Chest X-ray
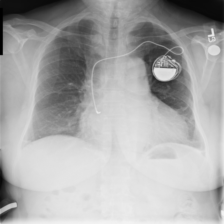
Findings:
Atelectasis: positive
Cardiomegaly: positive
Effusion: negative
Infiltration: positive
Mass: negative
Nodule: negative
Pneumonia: negative
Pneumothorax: negative
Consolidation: negative
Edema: negative
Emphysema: negative
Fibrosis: negative
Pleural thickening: negative
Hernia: negative